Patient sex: M
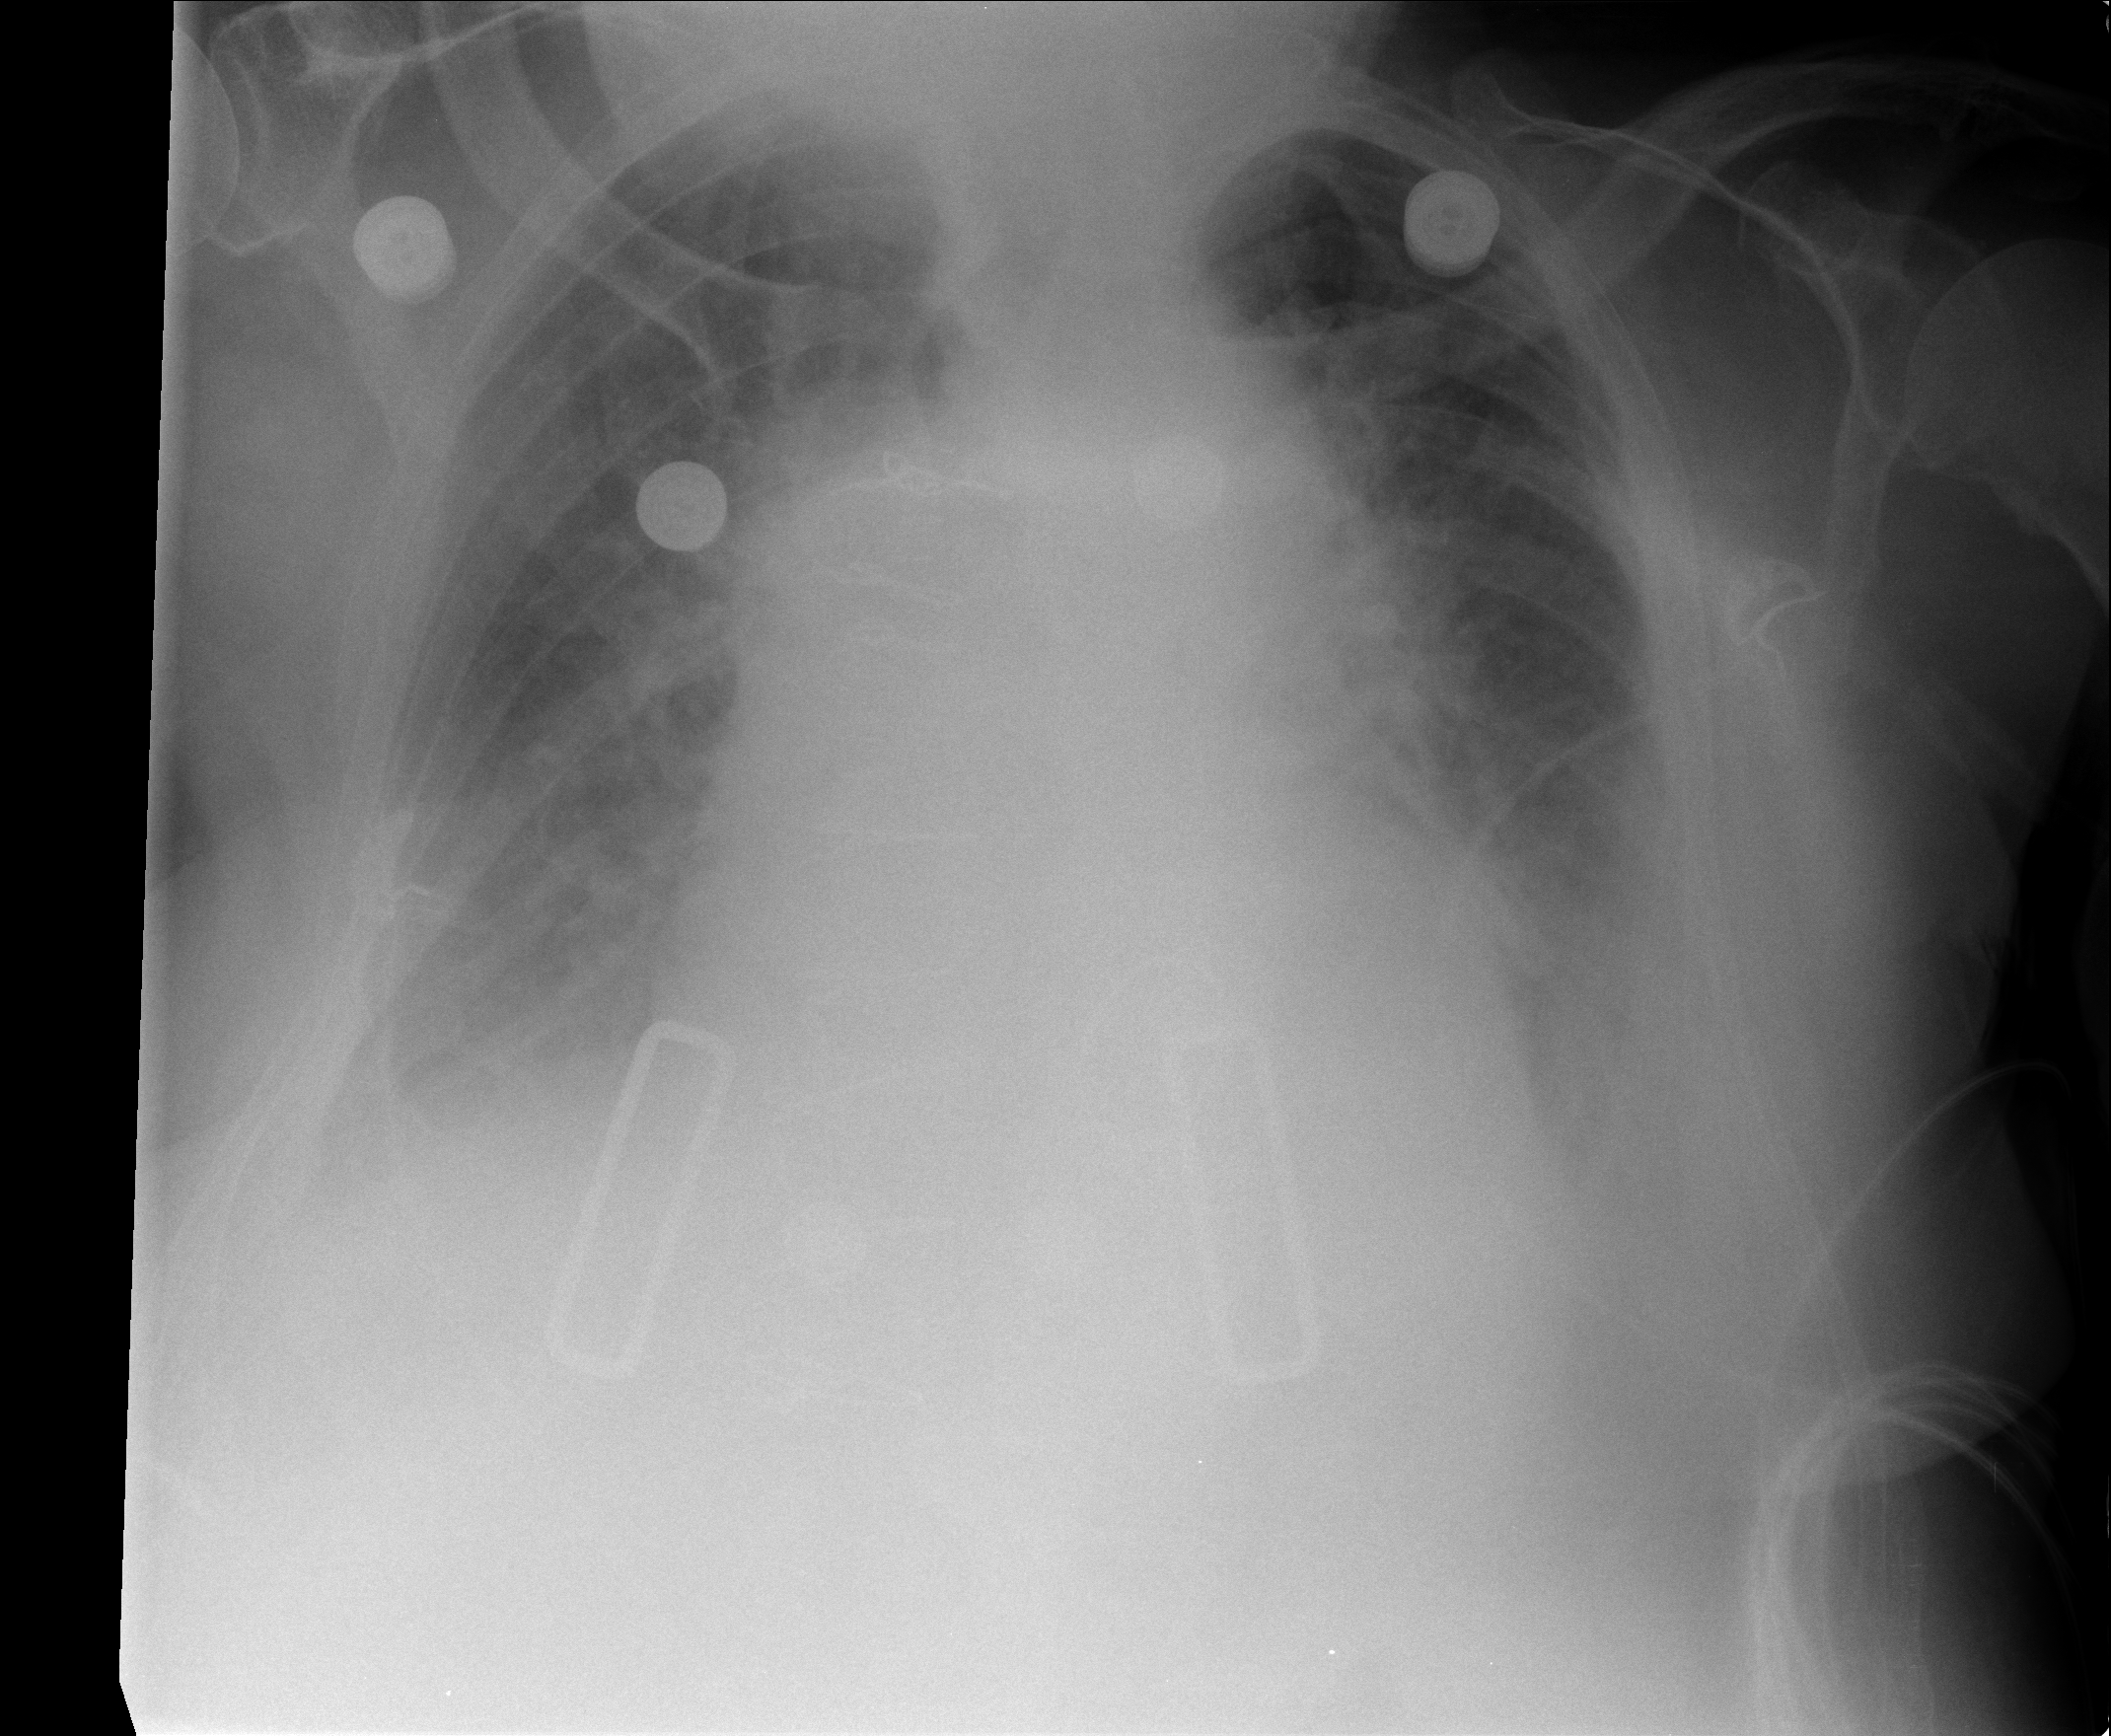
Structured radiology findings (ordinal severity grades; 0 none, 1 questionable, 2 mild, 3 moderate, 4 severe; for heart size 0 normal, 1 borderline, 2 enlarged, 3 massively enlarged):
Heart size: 2
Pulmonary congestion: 3
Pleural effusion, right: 2
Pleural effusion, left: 2
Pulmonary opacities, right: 0
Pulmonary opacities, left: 0
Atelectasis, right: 2
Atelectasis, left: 2